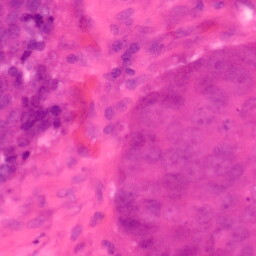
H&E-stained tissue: Colon